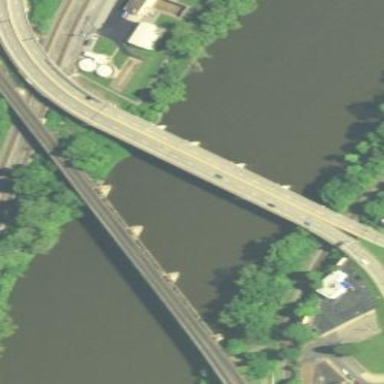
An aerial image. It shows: Man-made bridge.